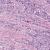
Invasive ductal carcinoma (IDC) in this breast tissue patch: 1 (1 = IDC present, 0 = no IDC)